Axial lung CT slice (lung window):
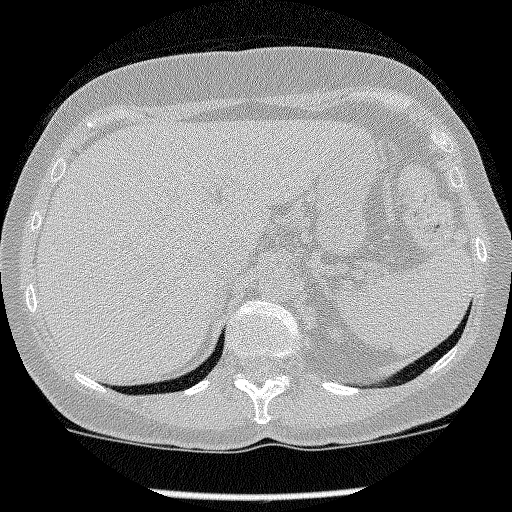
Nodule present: no